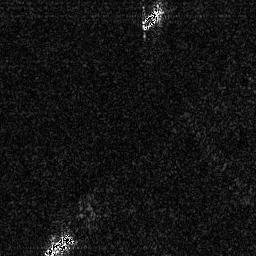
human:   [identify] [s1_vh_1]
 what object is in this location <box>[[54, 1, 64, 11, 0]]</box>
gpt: <ref>1 medium ship at the top</ref>